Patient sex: M
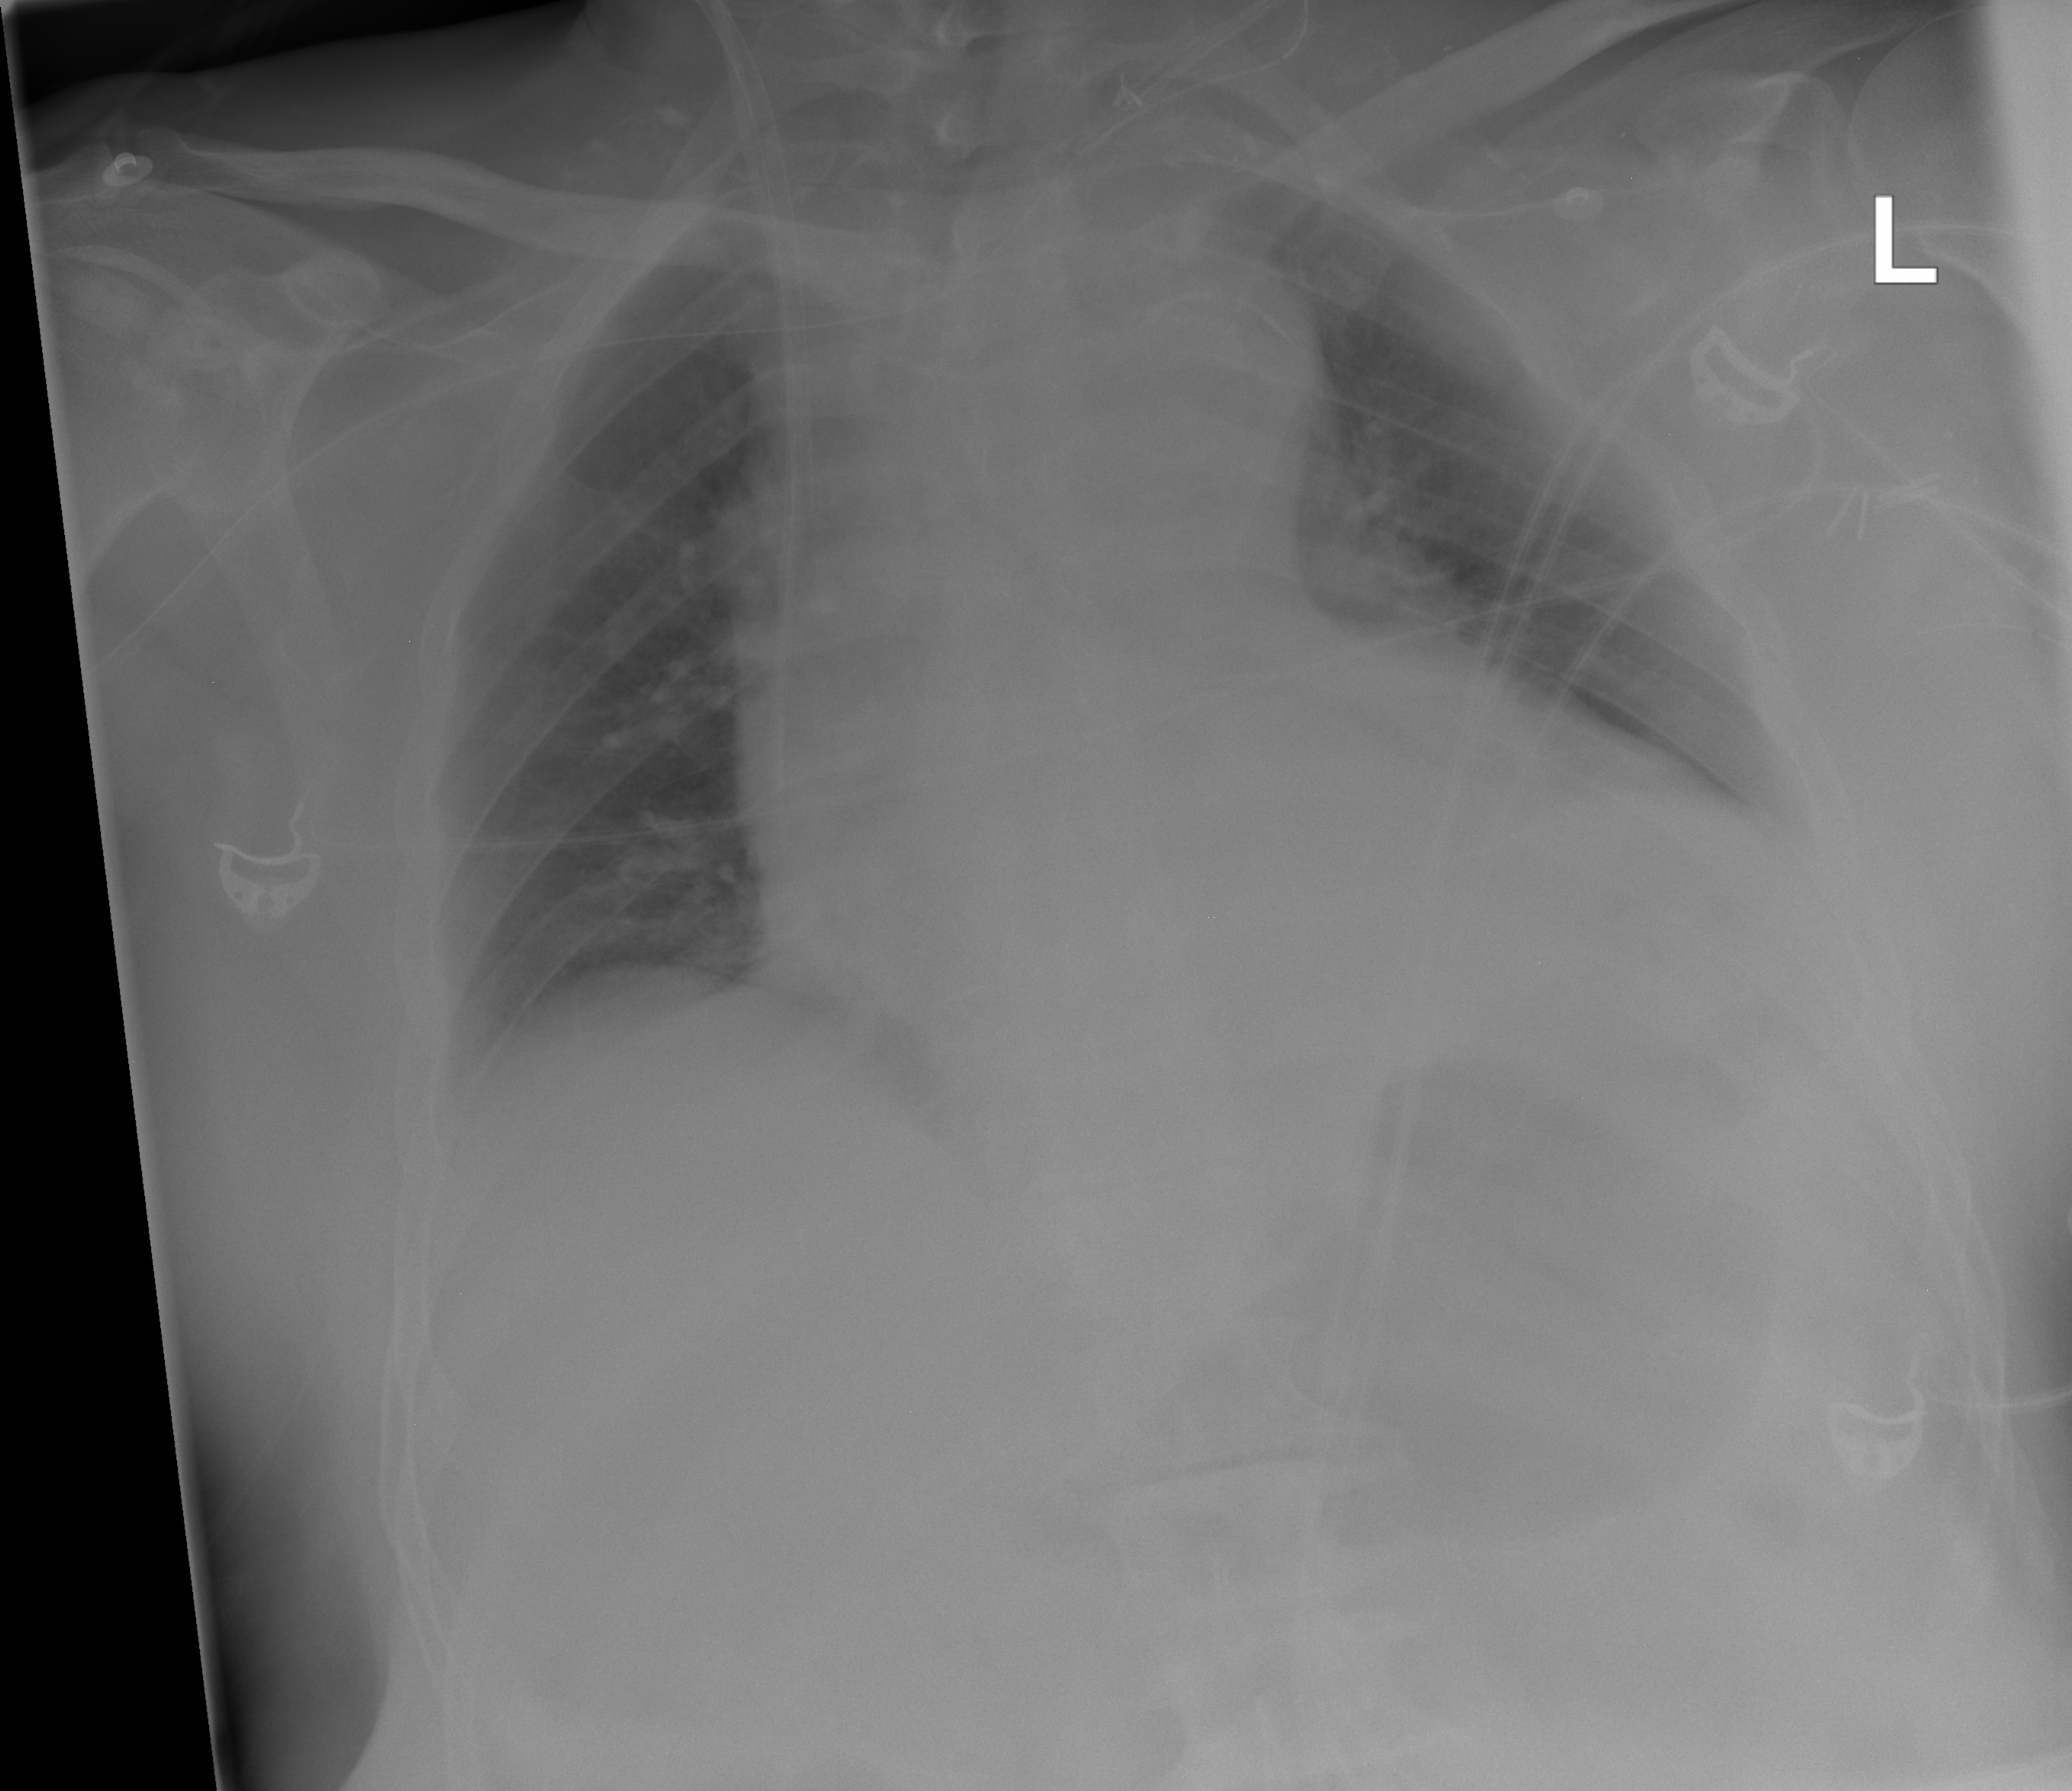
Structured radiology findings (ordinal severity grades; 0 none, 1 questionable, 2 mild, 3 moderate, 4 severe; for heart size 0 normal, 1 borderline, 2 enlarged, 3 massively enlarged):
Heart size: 2
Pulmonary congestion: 0
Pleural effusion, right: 0
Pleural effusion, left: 1
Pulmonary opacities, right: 0
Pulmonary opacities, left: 0
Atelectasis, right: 0
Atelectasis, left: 0